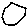
Label: hexagon